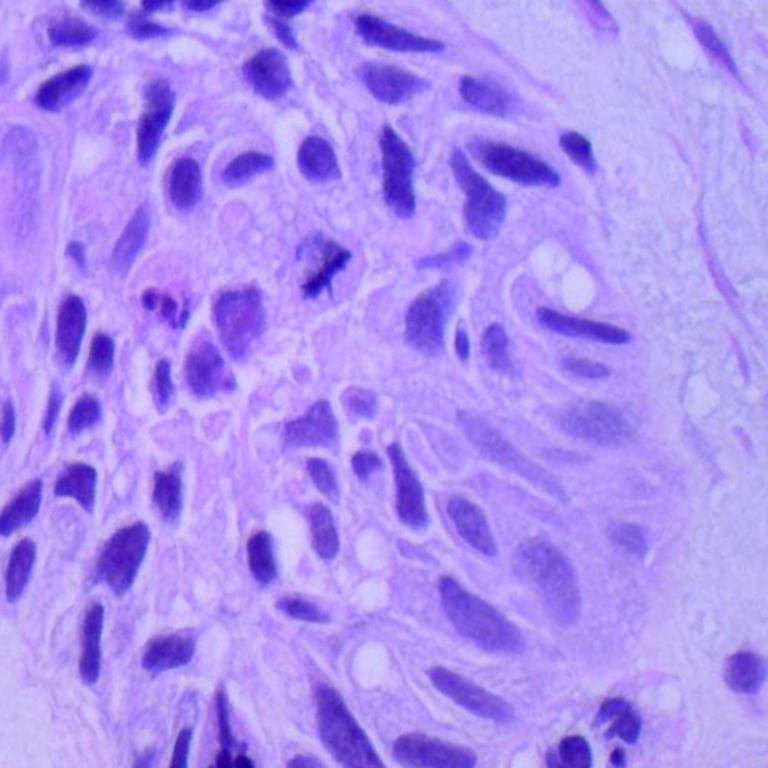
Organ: lung
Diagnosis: squamous carcinomas